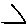
Label: triangle